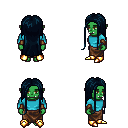
a pixel art fantasy rpg character, female body template, orc, green skin, teal long-sleeve shirt, robe skirt, raven extra-long hairstyle, leather bracers, gold boots, four views (front, back, left, right), 2x2 character sprite sheet, small pixel art, hard edges, no anti-aliasing